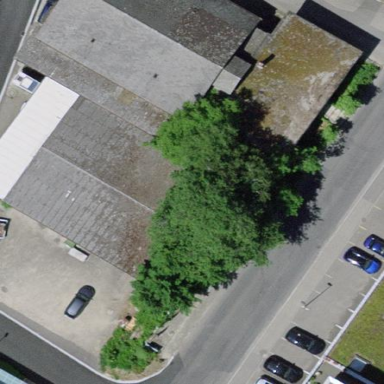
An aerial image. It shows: Group of garages.